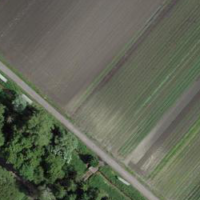
EUNIS habitat code: 52
Species observed at this site:
Corvus corone
Emberiza citrinella
Milvus milvus
Pica pica
Oriolus oriolus
Motacilla alba
Buteo buteo
Coloeus monedula
Accipiter nisus